Interaction volume radius: 5 \u00c5
Interaction volume height: 40 \u00c5
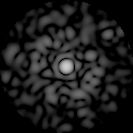
Disorder parameter: 0.8305